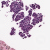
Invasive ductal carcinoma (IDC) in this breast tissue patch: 0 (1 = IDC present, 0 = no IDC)